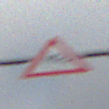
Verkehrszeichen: SeitenwindVonLinks
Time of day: SunriseSunset
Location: Outdoor (RoadRail)
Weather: PartlyCloudy
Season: NotSpecified
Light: Natural